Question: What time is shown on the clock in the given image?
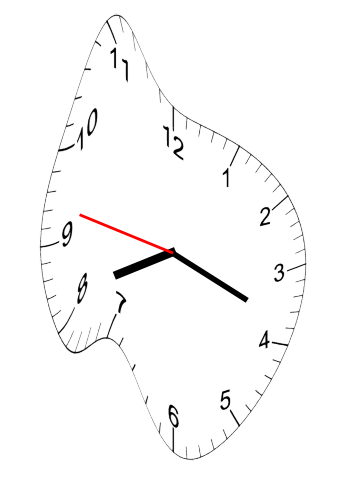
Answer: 08:18:47